I will show an image sequence of human cooking. I have annotated the images with numbered circles. Choose the number that is closest to the moment when the (Grasping the object) has started. You are a five-time world champion in this game. Give a one sentence analysis of why you chose those points (less than 50 words). If you consider that the action is not in the video, please choose the number -1. Provide your answer at the end in a json file of this format: {"points": []}
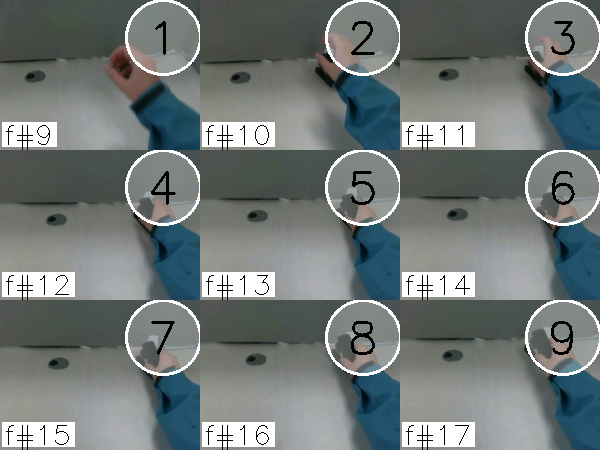
Frame 5 shows the clearest moment of hand-object contact.
{"points": [5]}